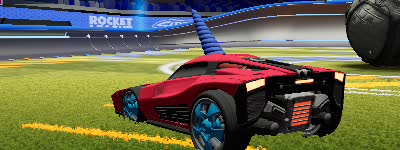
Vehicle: breakout